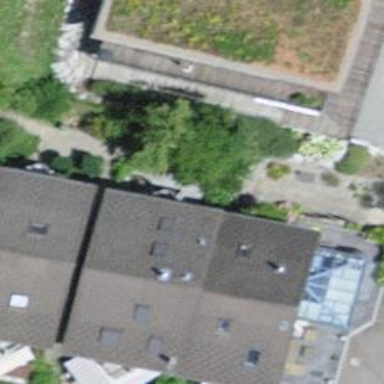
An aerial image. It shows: Residential building.